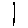
Label: line